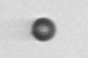
Label: bead